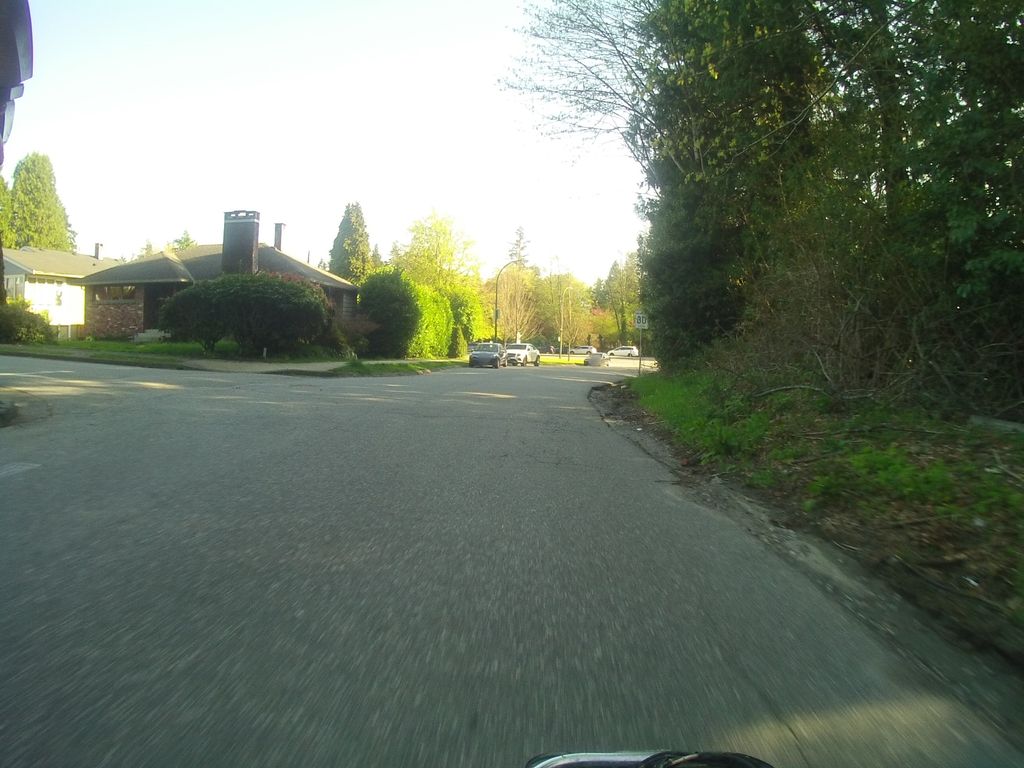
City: vancouver